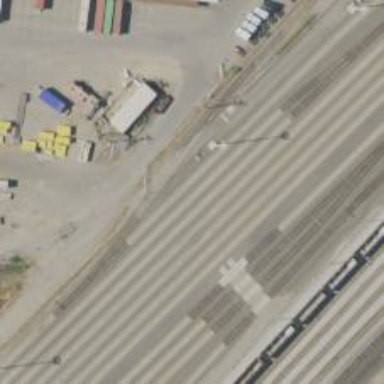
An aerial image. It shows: Railway yard in service.